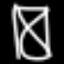
Label: hourglass